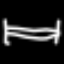
Label: bed